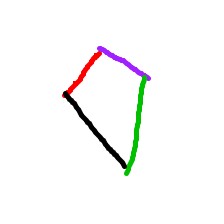
Shape: kite